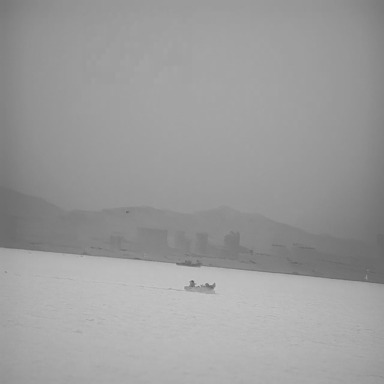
There are two bulk_carriers in the infrared image.